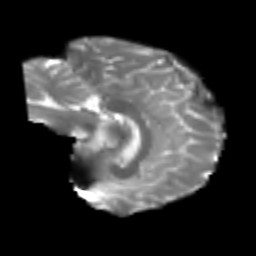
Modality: T2w
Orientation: sagittal
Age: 23
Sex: male
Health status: healthy